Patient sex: M
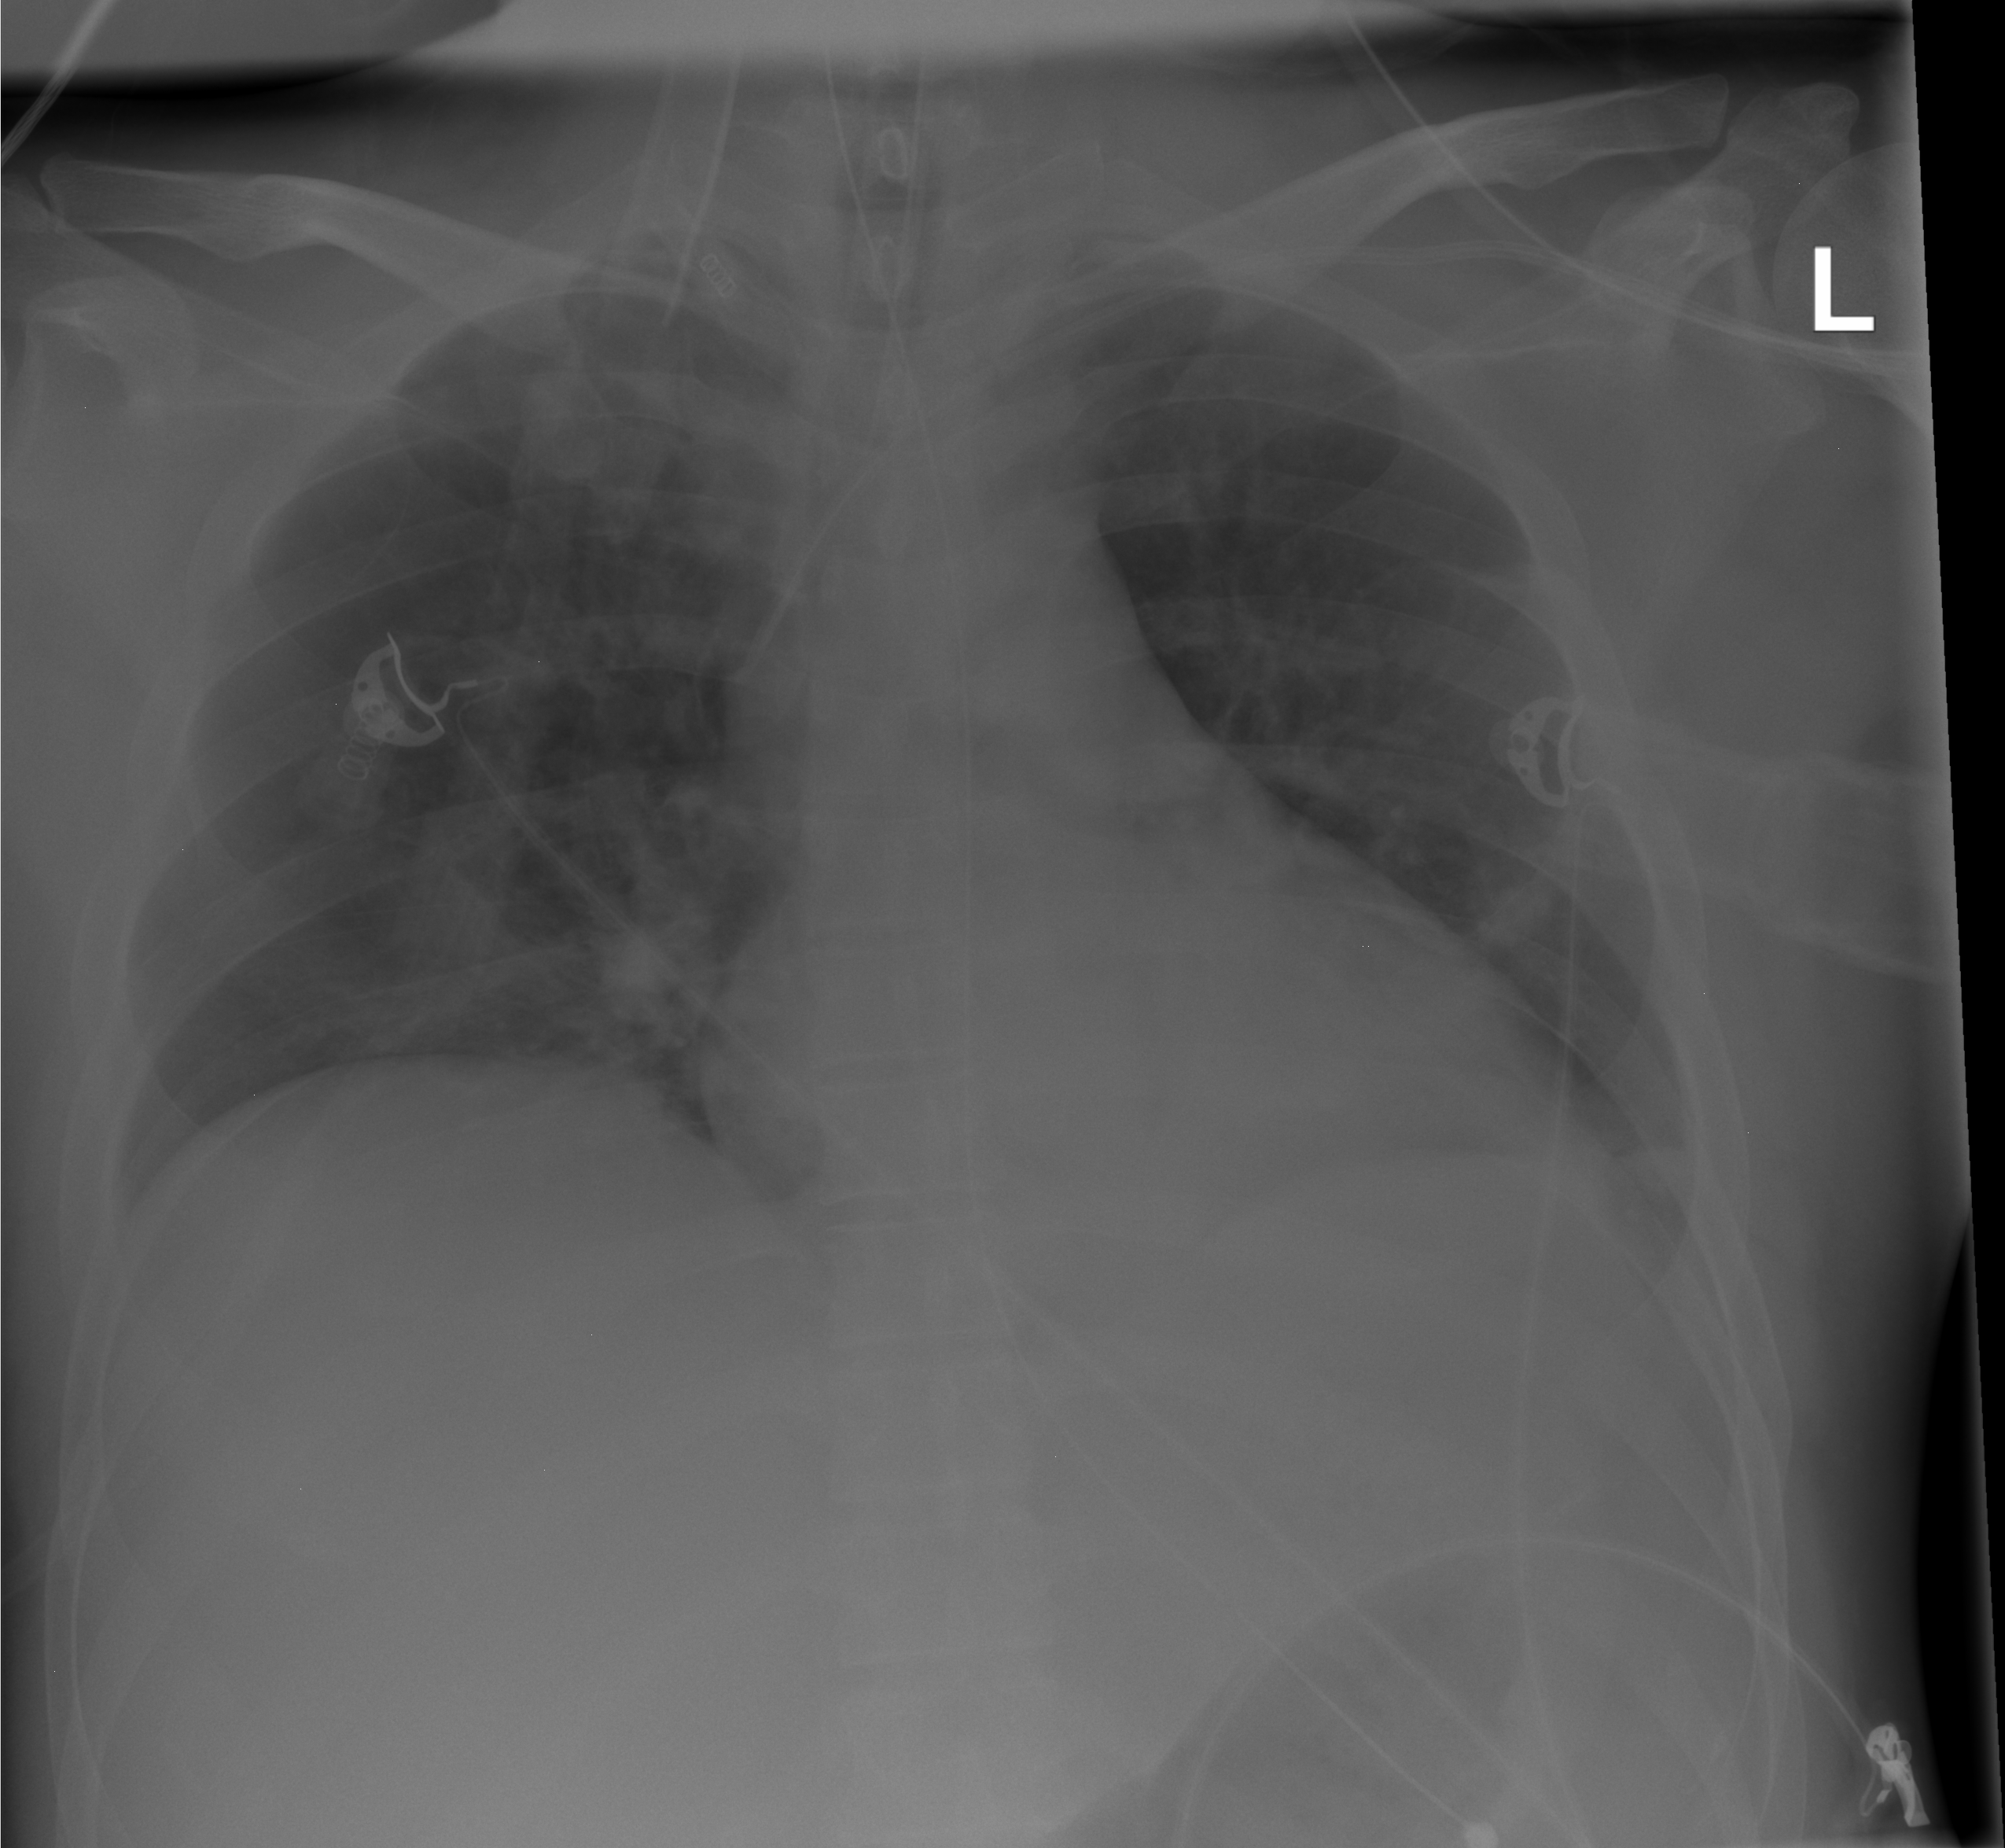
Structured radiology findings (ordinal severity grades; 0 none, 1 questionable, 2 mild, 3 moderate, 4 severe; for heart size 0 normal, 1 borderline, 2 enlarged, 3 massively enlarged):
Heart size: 0
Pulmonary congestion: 0
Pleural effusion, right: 0
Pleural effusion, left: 0
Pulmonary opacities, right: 0
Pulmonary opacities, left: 0
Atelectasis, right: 1
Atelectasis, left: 1